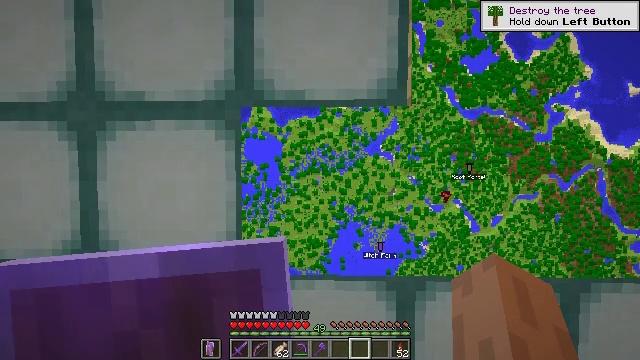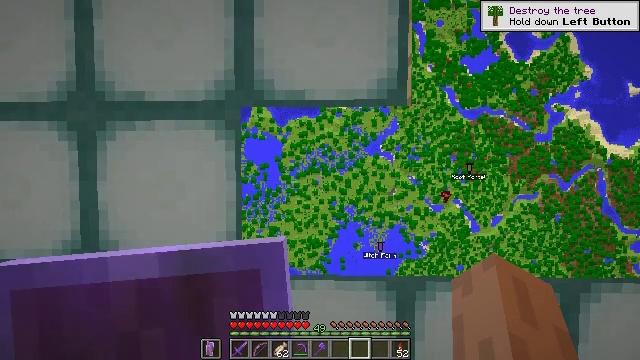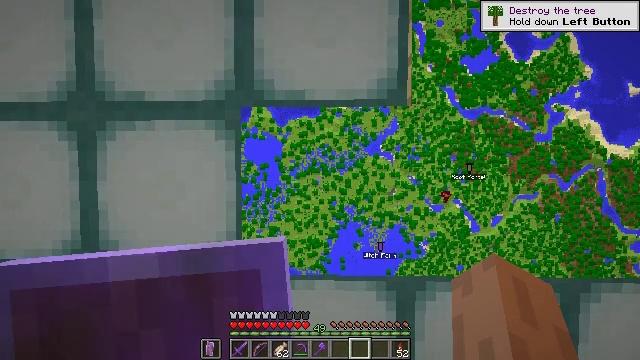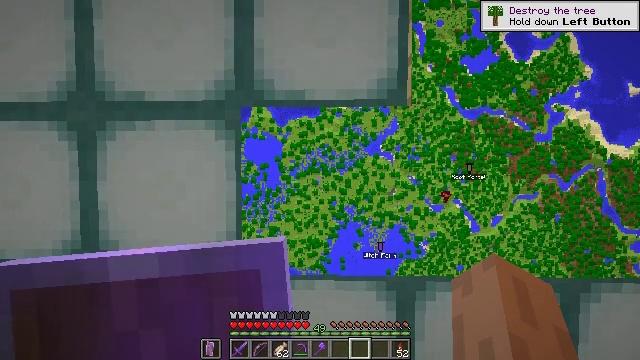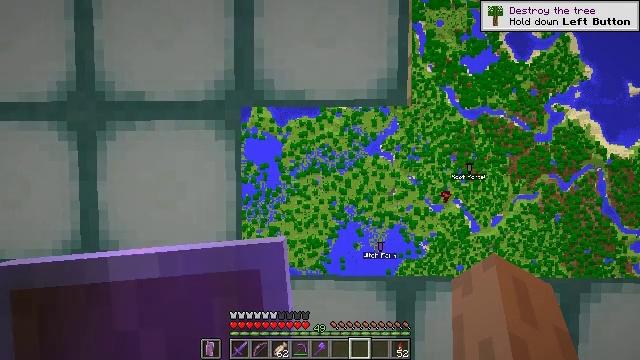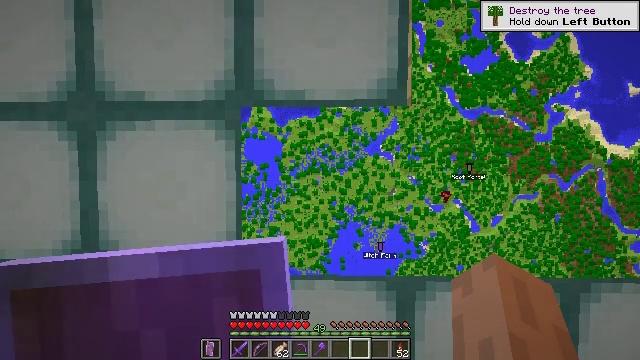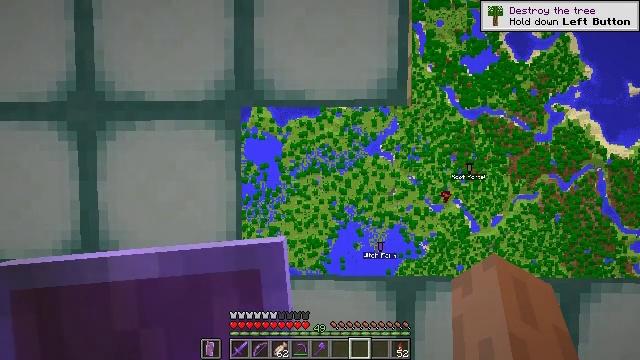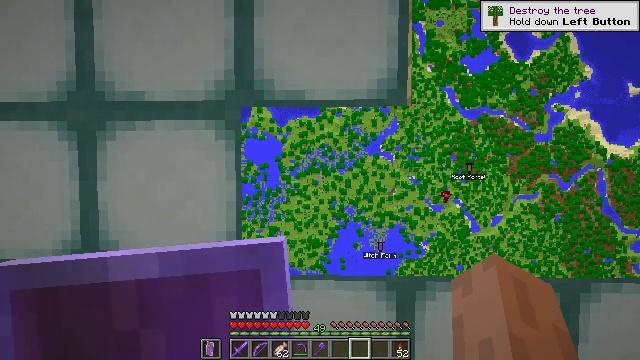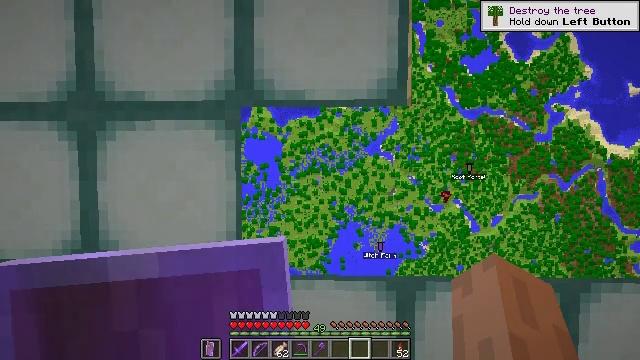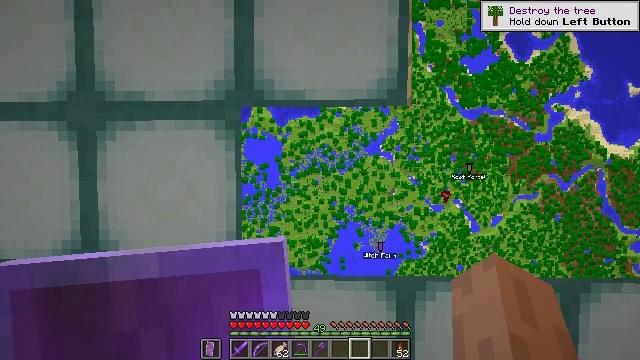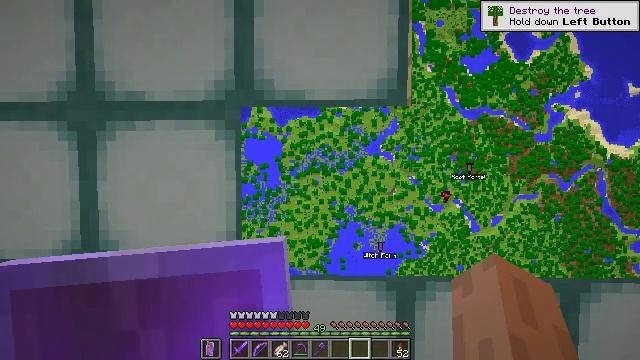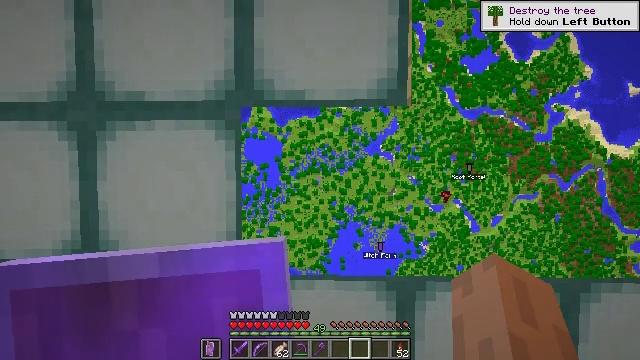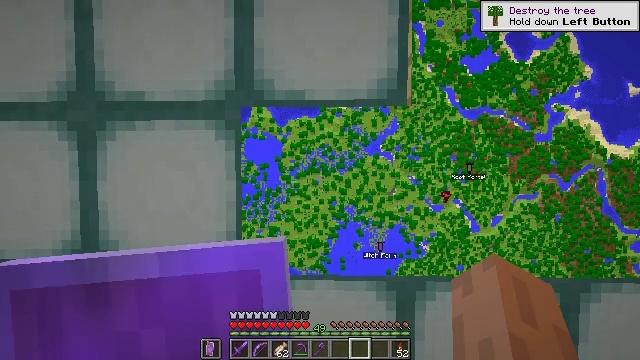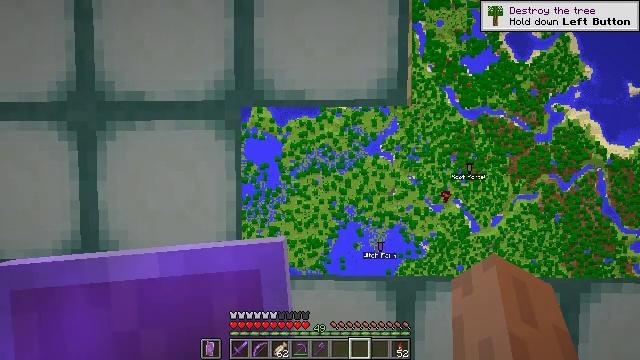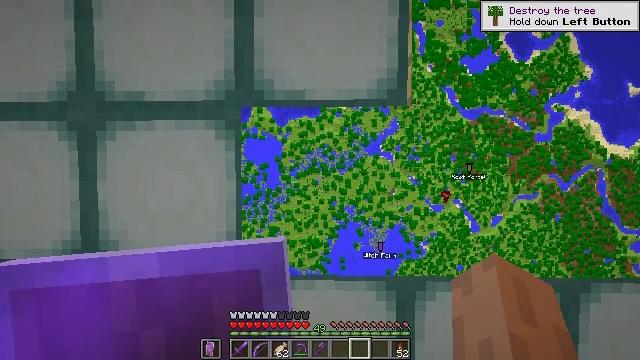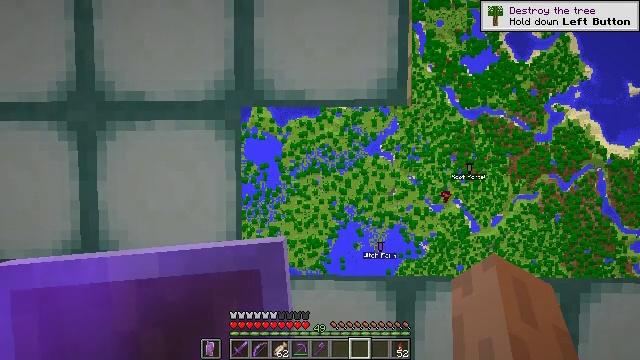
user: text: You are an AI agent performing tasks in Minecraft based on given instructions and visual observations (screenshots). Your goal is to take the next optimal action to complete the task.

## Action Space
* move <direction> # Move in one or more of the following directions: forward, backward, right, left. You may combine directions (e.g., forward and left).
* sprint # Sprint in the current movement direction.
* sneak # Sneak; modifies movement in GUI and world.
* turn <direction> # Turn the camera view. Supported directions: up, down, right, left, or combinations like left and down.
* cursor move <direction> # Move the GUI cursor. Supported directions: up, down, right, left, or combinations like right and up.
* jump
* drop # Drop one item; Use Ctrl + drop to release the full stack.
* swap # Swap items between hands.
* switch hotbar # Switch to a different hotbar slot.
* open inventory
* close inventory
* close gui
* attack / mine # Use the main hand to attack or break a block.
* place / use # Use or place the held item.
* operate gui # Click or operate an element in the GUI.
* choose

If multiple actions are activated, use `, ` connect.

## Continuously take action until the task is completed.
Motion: motion action
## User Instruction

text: Attack the sticky piston to retrieve it.
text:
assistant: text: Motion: no_op
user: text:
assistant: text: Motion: no_op
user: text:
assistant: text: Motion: no_op
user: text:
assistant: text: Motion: no_op
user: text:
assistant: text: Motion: no_op
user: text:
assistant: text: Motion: no_op
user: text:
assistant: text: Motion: no_op
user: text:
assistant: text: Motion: no_op
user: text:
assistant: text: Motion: no_op
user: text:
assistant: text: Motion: no_op
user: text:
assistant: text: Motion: no_op
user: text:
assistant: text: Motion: no_op
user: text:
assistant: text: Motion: no_op
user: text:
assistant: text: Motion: no_op
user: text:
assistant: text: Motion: no_op
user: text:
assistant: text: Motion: no_op
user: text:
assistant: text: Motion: no_op
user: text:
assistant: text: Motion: no_op
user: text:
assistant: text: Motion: no_op
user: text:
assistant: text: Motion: no_op
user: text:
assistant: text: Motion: no_op
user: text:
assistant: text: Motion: no_op
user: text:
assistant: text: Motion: no_op
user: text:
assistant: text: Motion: no_op
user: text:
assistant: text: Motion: no_op
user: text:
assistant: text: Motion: no_op
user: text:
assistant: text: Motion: no_op
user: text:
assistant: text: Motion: no_op
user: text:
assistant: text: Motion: no_op
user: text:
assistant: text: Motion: no_op